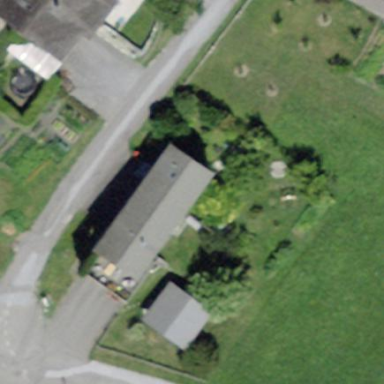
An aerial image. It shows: Simple house.